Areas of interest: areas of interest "Luo Yuan Huaqing Mausoleum Park"
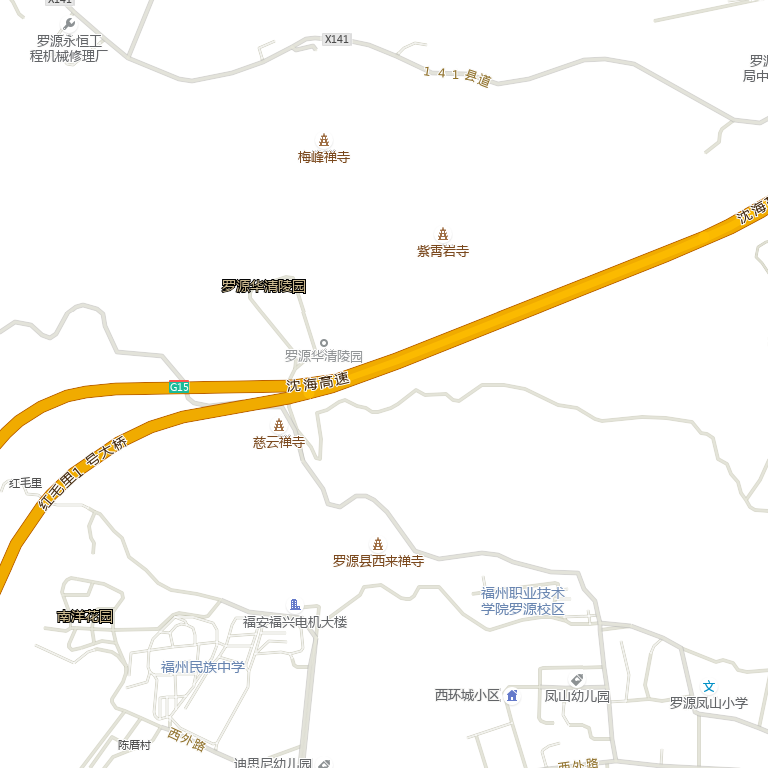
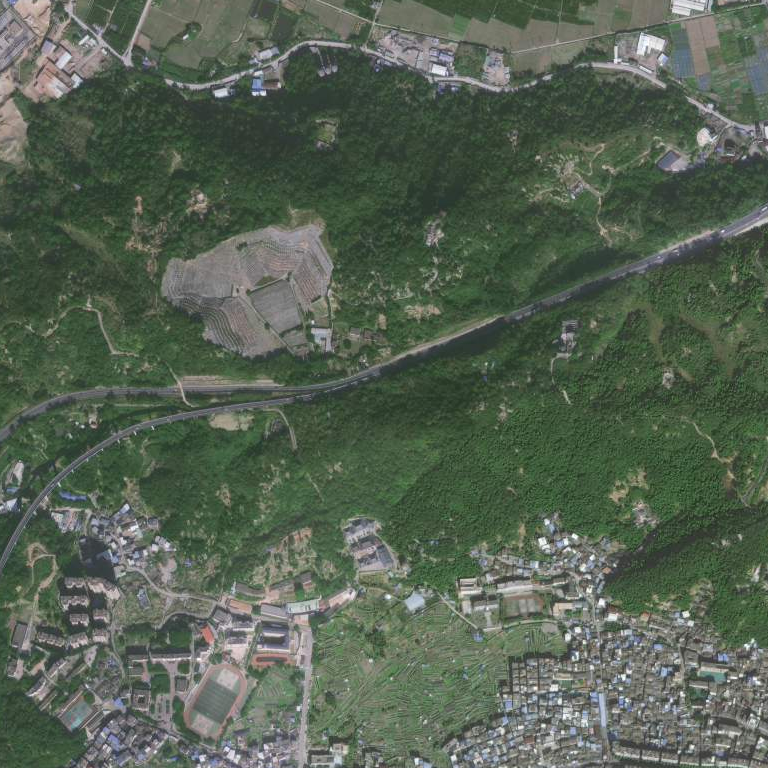